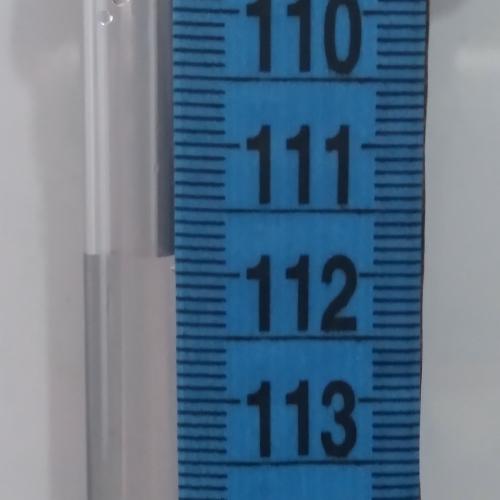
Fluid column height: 111.9 cm